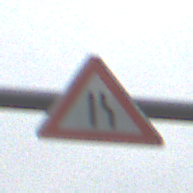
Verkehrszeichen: EinseitigVerengteFahrbahnRechts
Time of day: Midday
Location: Outdoor (Nature)
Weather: Overcast
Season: NotSpecified
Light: Natural